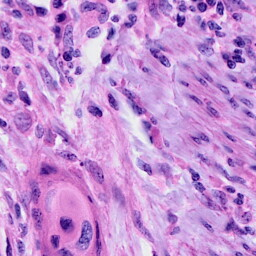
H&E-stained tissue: Cervix